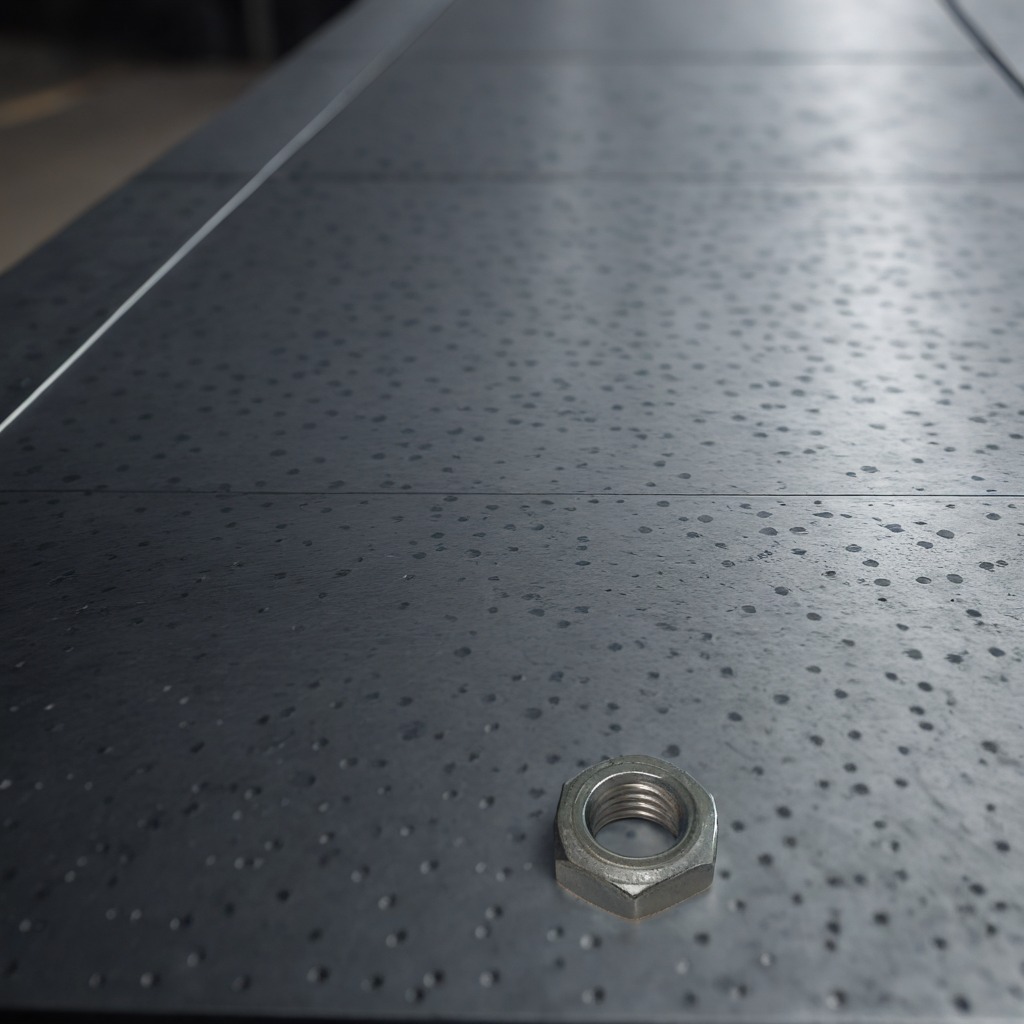
A metal nut is lying on a cold steel table in a mining workshop.